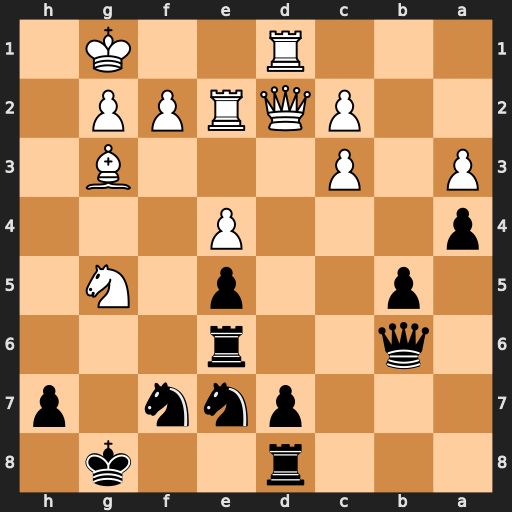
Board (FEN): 3r2k1/3pnn1p/1q2r3/1p2p1N1/p3P3/P1P3B1/2PQRPP1/3R2K1
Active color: b
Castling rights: -
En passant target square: -
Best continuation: Rd6 Qc1 Rxd1+ Qxd1 Nxg5